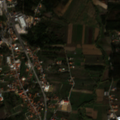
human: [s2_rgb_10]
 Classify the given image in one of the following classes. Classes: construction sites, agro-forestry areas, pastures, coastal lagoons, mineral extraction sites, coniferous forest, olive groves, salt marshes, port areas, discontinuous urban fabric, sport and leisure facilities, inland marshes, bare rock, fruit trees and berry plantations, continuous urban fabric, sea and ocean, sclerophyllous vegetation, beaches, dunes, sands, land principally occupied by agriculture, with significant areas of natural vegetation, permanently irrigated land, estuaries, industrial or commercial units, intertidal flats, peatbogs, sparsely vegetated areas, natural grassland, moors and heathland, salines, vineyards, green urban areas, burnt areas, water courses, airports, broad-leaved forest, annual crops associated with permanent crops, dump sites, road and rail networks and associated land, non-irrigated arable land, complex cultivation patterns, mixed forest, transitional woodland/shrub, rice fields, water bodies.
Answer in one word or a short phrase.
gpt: discontinuous urban fabric, industrial or commercial units, vineyards, complex cultivation patterns, coniferous forest, transitional woodland/shrub